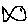
Label: fish